Question: Count the number of objects in the diagram.
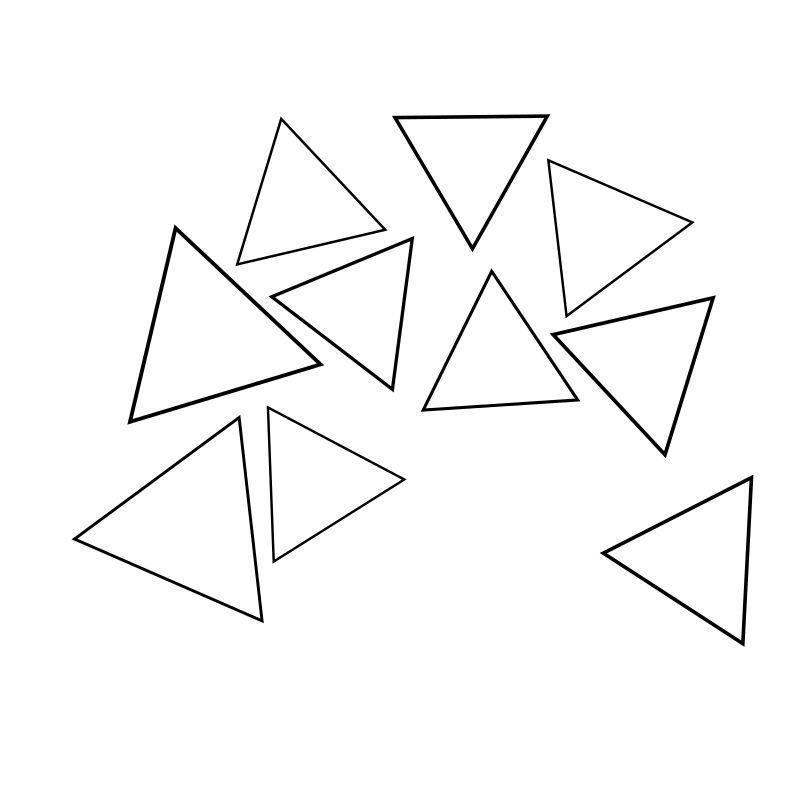
Answer: 10